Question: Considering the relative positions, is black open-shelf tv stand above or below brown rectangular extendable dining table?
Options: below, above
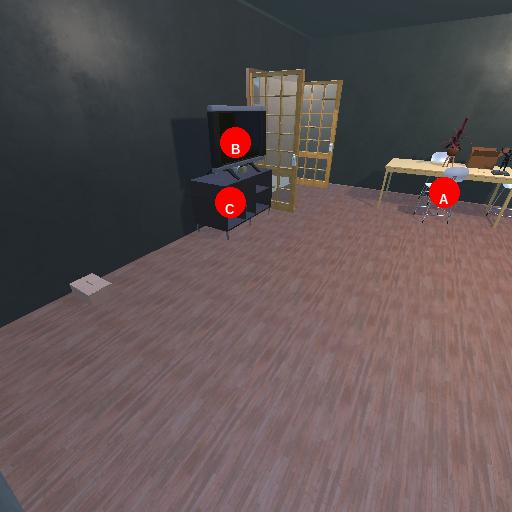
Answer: below